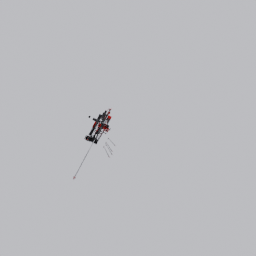
Label: tools